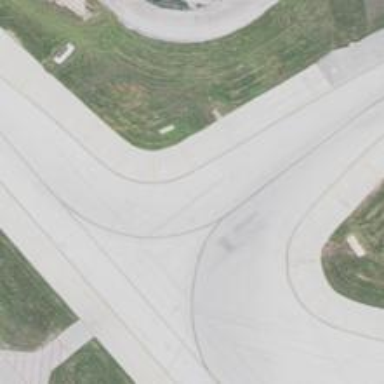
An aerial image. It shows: Image of taxiway at airport.